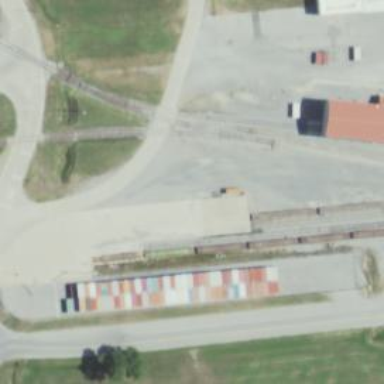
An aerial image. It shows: Rail spur service.